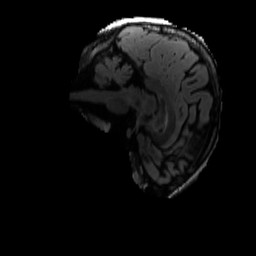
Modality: FLAIR
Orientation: sagittal
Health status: ill
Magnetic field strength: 3 T